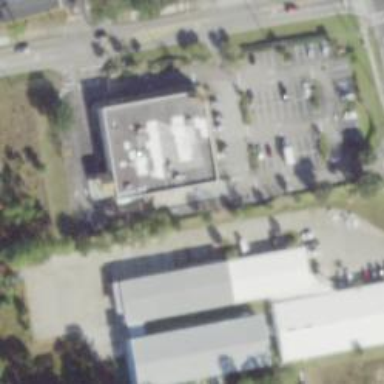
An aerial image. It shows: Pharmacy providing healthcare services.